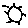
Label: sun